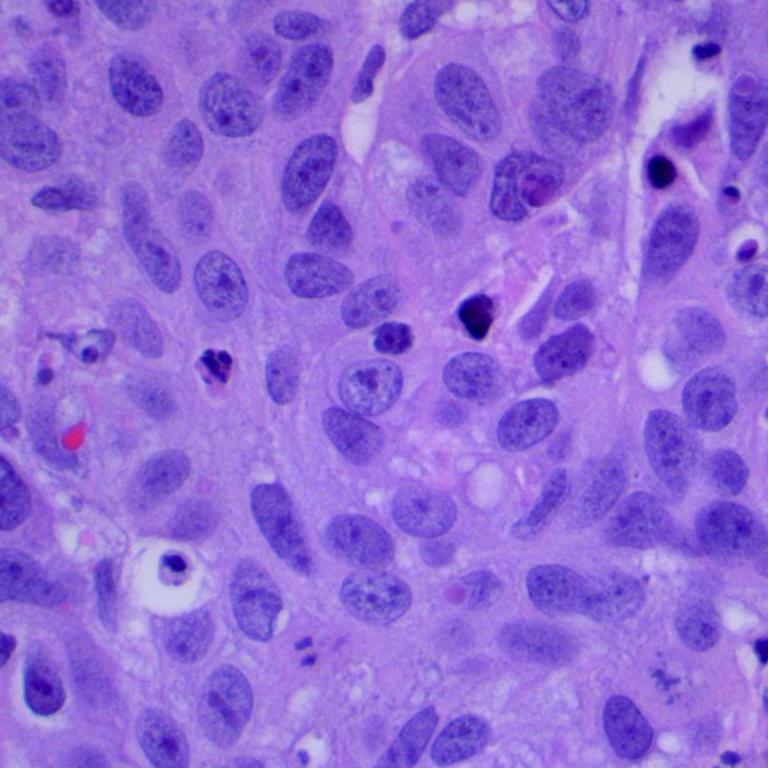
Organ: lung
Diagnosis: squamous carcinomas